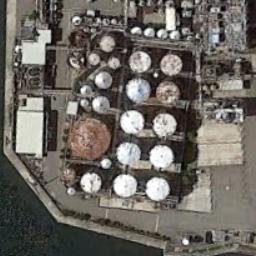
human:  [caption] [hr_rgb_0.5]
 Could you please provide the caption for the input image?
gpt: In the factory there are many neatly arranged storage tanks of different sizes and many pipelines, And there is a river outside the factory .

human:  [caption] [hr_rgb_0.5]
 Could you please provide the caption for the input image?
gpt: There are many storage tanks on the bare land next to the water .

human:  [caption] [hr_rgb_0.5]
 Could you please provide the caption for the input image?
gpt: Many buildings are next to storage tanks .

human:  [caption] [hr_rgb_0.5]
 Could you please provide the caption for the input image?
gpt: There are nine tanks of different size .

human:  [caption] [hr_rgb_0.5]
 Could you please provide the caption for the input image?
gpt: There are some storage tanks of different sizes .